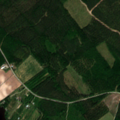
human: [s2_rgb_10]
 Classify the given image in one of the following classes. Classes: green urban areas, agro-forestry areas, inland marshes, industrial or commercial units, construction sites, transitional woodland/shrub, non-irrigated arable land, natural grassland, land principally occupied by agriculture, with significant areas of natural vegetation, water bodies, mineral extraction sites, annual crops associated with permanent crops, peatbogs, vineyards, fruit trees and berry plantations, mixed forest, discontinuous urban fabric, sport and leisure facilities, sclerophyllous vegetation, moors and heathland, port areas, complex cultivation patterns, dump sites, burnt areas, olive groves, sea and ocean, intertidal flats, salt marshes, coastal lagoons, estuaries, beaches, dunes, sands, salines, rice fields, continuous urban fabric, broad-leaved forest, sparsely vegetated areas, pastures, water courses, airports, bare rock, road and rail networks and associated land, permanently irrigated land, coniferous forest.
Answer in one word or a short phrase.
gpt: non-irrigated arable land, coniferous forest, mixed forest, water bodies